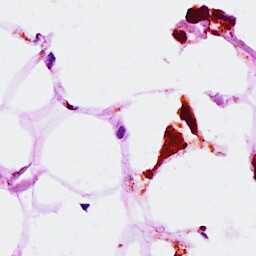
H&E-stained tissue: Breast